Question: I've created a news letter, but when I see it in gmail there is a white frame when I hover over an image and a "Share" button appers like so:

Does anyone knows how can I remove this frame and share button in gmail when creating my news letter.
Here is the code that im using to create this newsletter:
'''
<html>
<head>
<title>title</title>
</head>
<body style="background:#a13022;" align="center">
<table align="center">
<tr>
<td><a href="#" target="_blank"><img src="myImg.gif"/></a></td>
</tr>
</table>
</body>
</html>
'''
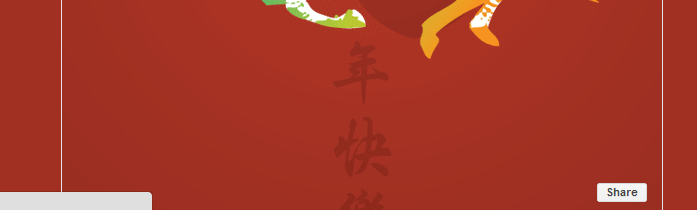
Answer: The answer here is to not use ThunderBird to send email - because thunderbird scans emails before sending them(using avast in my example) that adds borders around images. This is not heppening when using MailChimp for example.